Field crop: tomato
Growth stage: 2
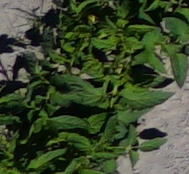
Species: tomato